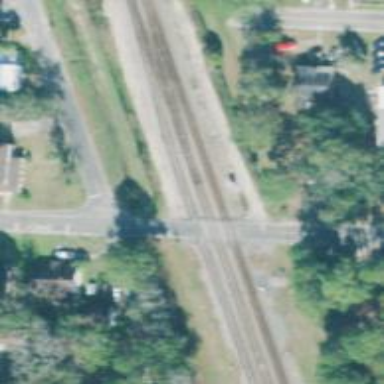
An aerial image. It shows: Level crossing with lights at railway intersection.